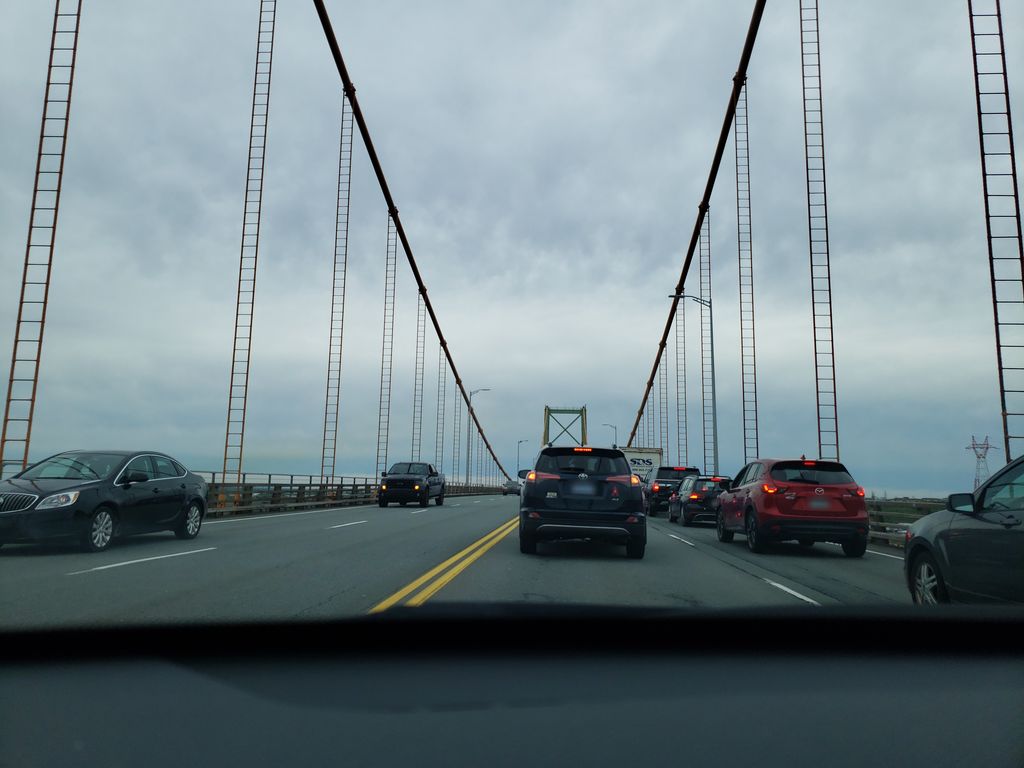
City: halifax